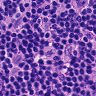
Metastatic tissue present: no